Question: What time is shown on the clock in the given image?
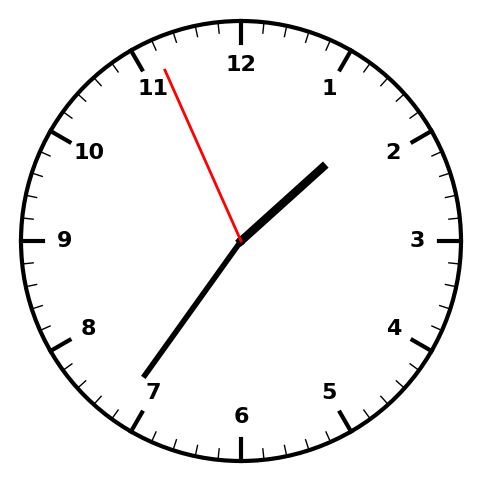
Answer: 01:35:56